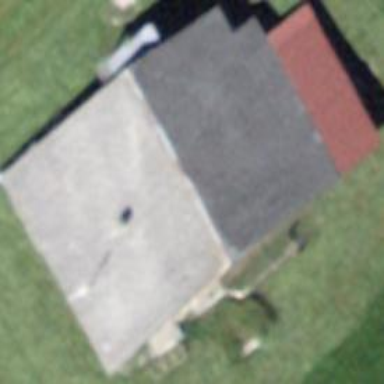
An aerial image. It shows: Cabin.